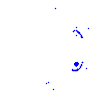
Particle: proton